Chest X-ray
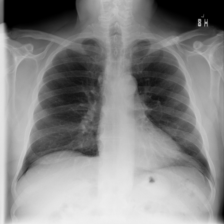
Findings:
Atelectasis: negative
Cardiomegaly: negative
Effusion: negative
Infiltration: negative
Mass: negative
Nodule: negative
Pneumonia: negative
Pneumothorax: negative
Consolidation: negative
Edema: negative
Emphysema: negative
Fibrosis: negative
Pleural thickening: negative
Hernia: negative